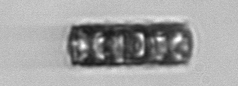
Label: Paralia_sulcata